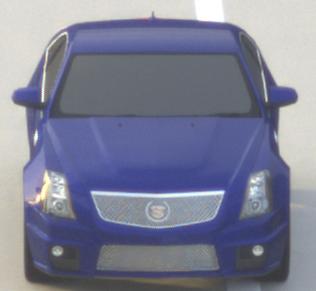
Make: Cadillac
Model: CTS-V
Detailed model: CTS-V (II) Limousine
Model produced from: 2008/11
Model produced until: 2010/12
Doors: 4
Color: blue
Road condition: dry road
Daytime: sunrise or sunset
Contrast: low contrast